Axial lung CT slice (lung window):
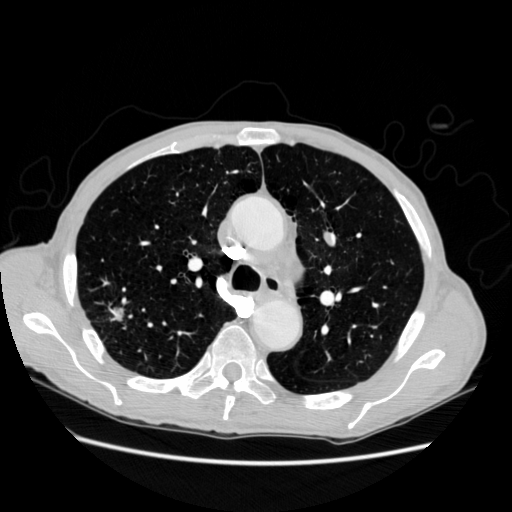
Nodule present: yes
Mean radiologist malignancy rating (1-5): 4.5